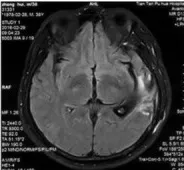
Postoperative brain CT and MRI images. (C-H) Nearly 5 months after surgery. (H) Axial view, diffusion weighted imaging (DWI).
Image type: radiology (mri)